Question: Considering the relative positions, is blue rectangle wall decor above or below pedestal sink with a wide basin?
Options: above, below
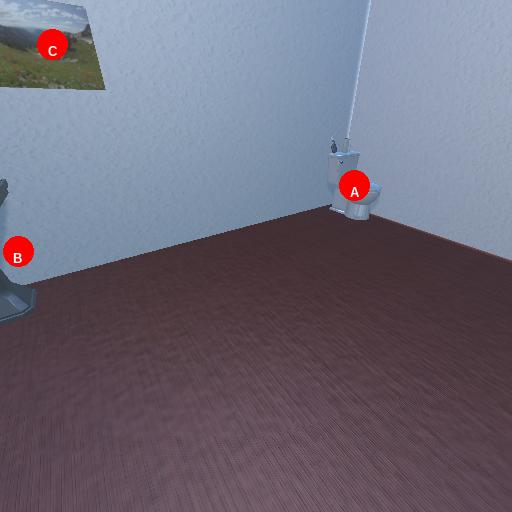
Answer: above